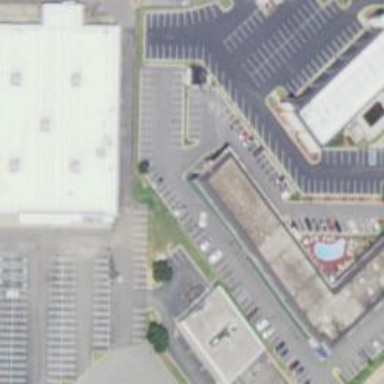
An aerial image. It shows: Hotel building.